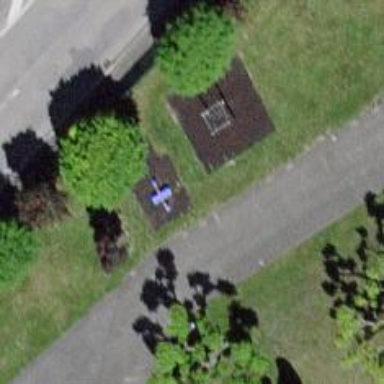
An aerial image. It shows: Springy playground.